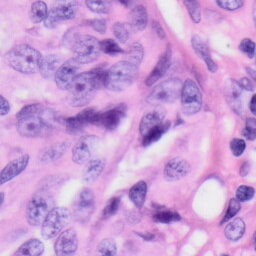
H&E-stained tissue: Skin